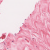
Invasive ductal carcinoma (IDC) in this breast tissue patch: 0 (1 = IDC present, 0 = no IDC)